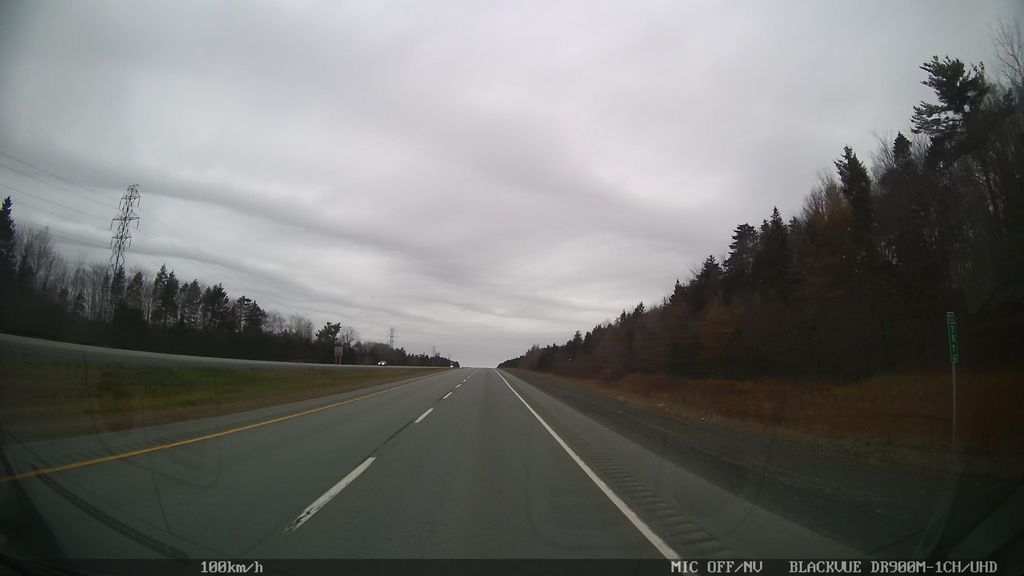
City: halifax